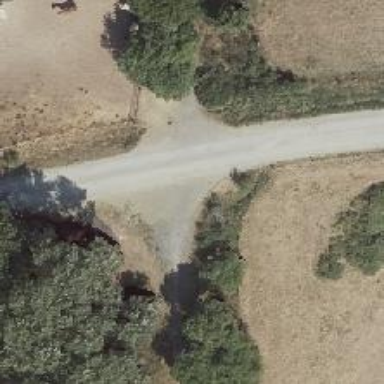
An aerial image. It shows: Dirt track road with grade 3 tracktype.